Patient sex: M
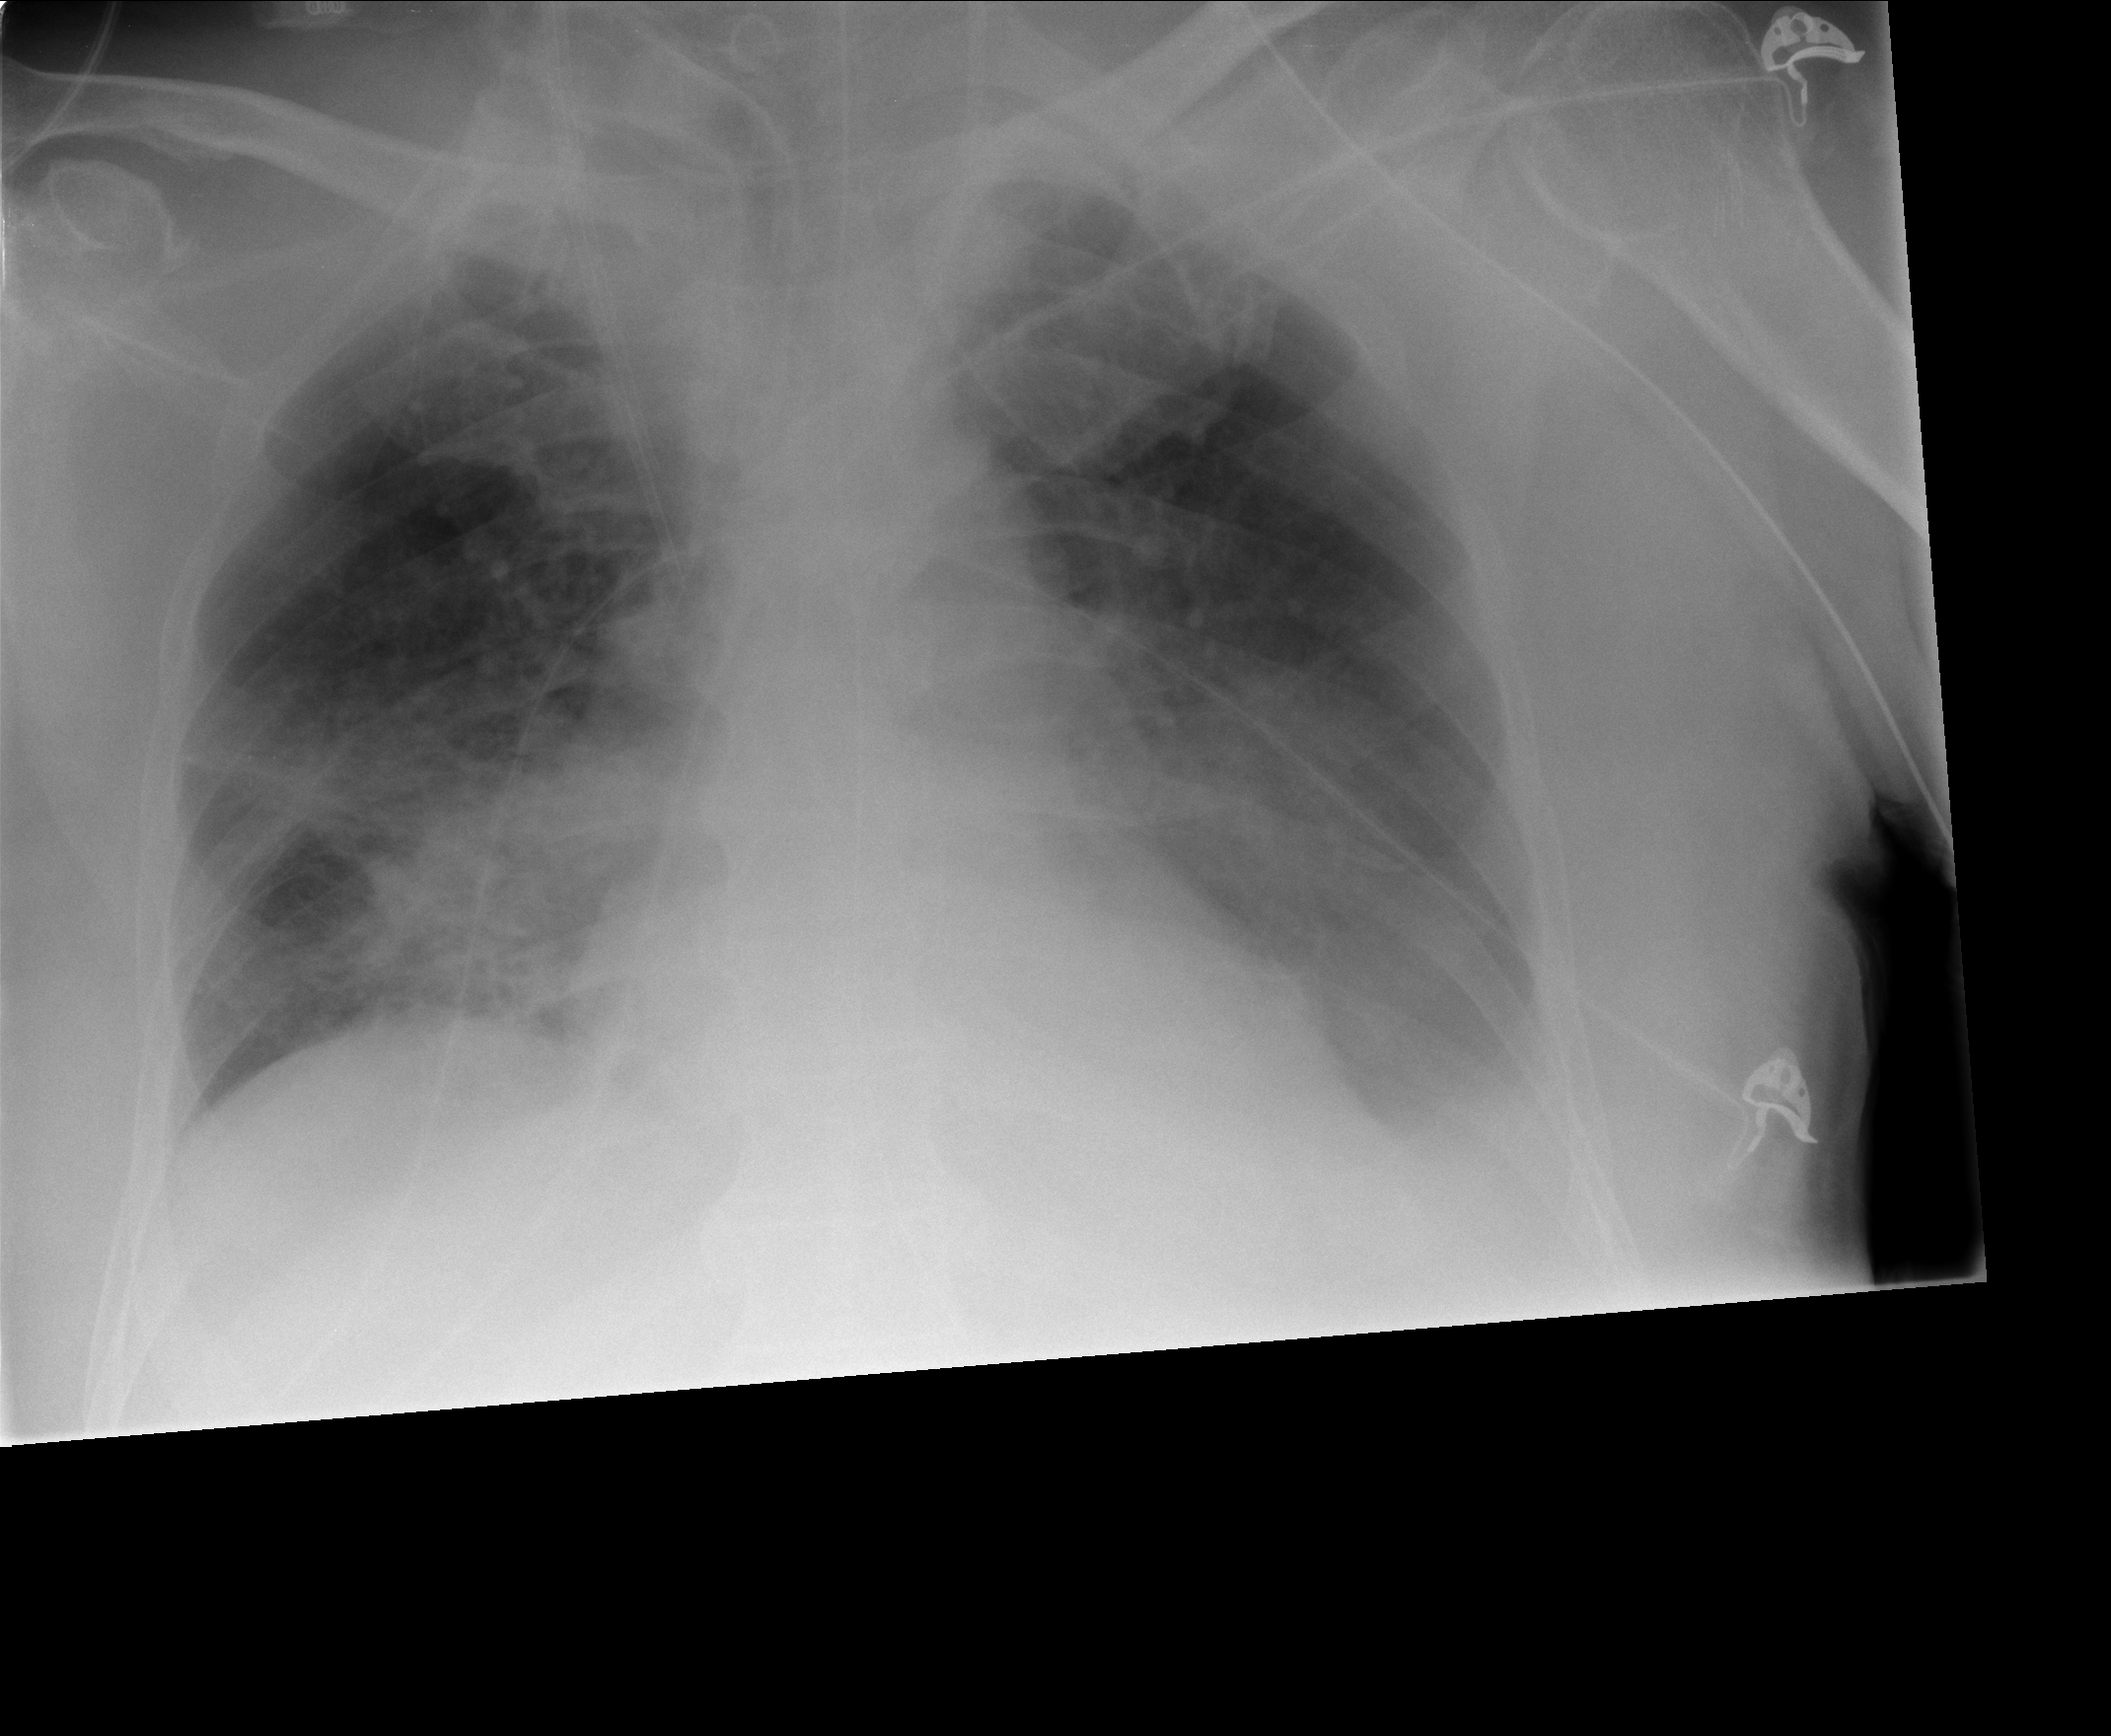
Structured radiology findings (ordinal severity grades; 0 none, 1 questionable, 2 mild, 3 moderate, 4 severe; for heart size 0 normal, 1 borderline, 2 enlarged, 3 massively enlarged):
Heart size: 0
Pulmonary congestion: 0
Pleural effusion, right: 0
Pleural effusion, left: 2
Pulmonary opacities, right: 3
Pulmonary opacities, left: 1
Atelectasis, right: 2
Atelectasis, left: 2